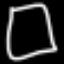
Label: square